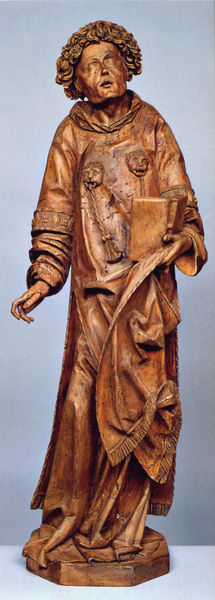
Titel: Statuette eines hl. Diakons
Künstler: Meister von Kefermarkt
Standort: Paris
Institution: Louvre
Schlagwörter: hand, himmel, kopf, mann, schatten, umhang, braun, brust, frisur, geschwungen, geste, haar, holz, kleid, licht, mund, nase, blick, tier, tuch, gesichter, augen, band, bibel, falten, gesicht, halten, kragen, sockel, ärmel, hände, figur, fransen, geistlicher, gewand, haare, kutte, mantel, saum, gotik, locken, skulptur, statue, wangen, lesen, mimik, kordel, faltenwurf, kontrapost, plastik, plinthe, foto, fotografie, photographie, buch, gestik, beten, kranz, schnitzerei, photo, prediger, löwen, singen, gotisch, toga, mittelalter, mönch, heiliger, löwe, geistlich, heilig, aufnahme, geschnitzt, schnitzwerk, ornat, quasten, kapuze, pater, statur, heiligenstatue, evangelist, evangelium, häne, unbemalt, buc, schnitzfigur, fabfoto, holzschnitzwerk, barlach, firusr, holzplstik, verhärmt, de, löwen band